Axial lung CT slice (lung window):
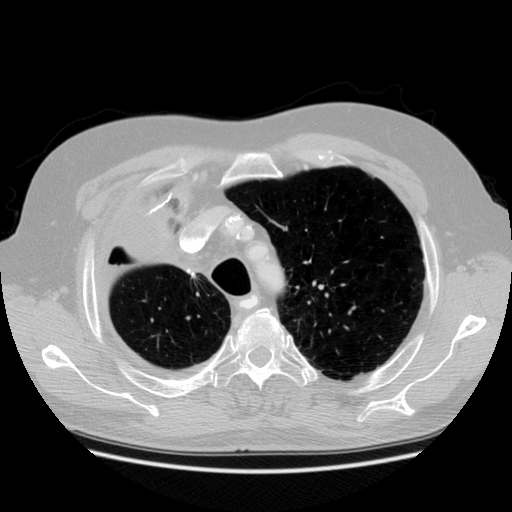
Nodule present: no